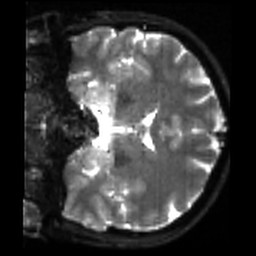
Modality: sbref
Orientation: coronal
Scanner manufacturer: siemens
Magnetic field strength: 3 T
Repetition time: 4 s
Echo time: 0.0594 s